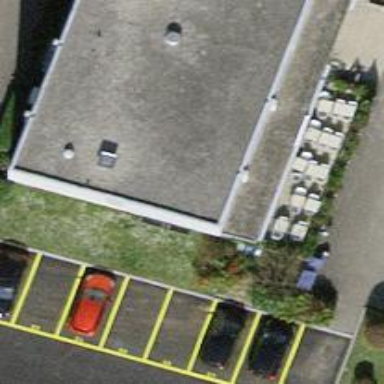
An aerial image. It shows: Café.